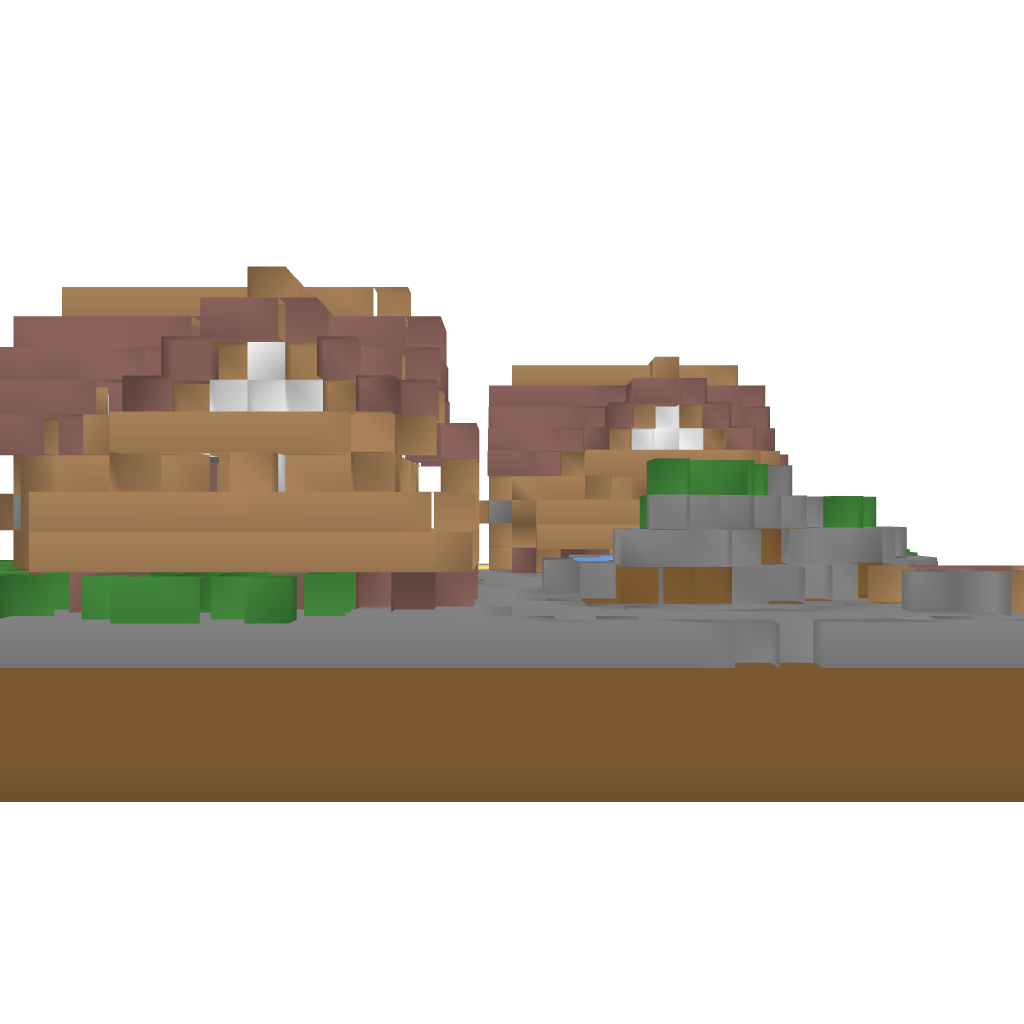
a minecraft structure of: Bungalow Oasis bad low quality